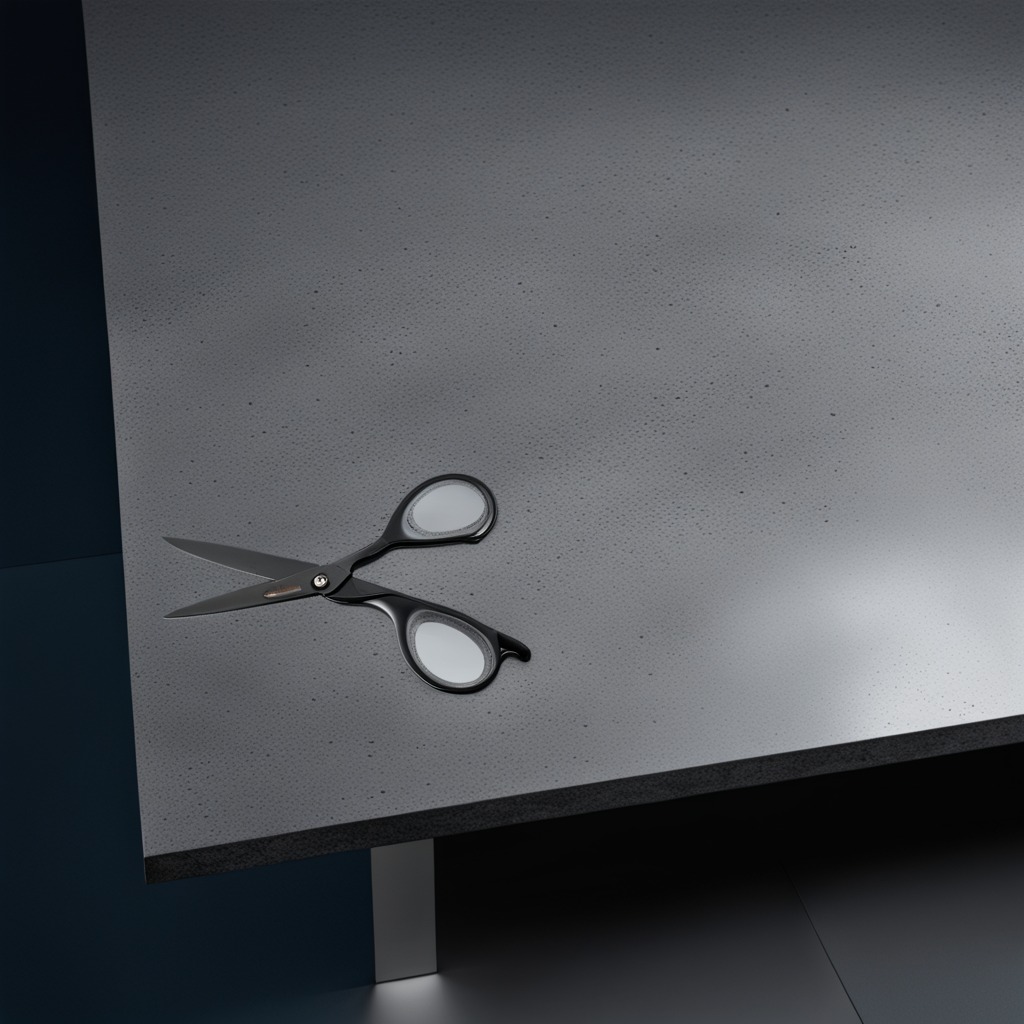
A scissor lying on the granite table in the workshop at night